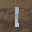
Label: 1